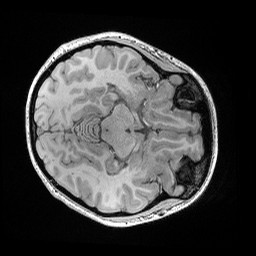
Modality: T1w
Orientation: axial
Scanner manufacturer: siemens
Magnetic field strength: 3 T
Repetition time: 0.02 s
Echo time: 0.00492 s